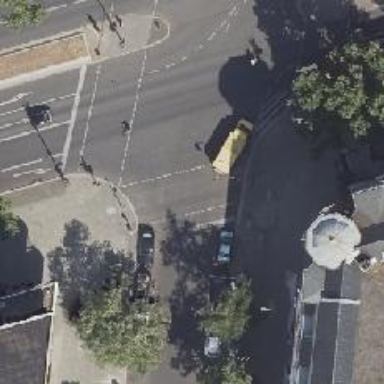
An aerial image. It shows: Asphalt footway with crossing equipped with traffic signals.